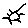
Label: sun